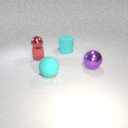
small red rubber cylinder to the left of large purple metal sphere